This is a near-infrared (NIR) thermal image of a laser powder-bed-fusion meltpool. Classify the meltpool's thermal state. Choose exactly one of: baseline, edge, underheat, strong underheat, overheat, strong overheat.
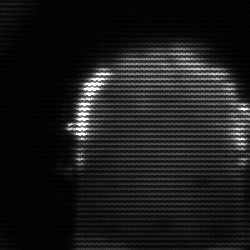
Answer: baseline